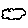
Label: cloud